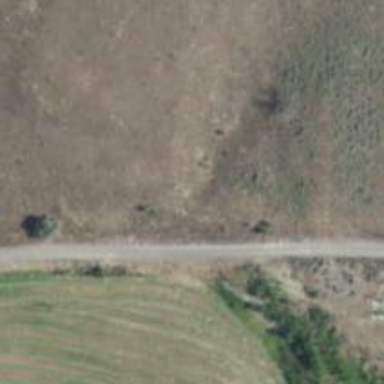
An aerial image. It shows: Driveway leading to service road.